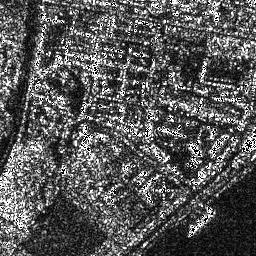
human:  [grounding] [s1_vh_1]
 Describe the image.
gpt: In the satellite image, there is  <ref>1 medium ship </ref> <box>[[72, 80, 83, 92, 0]]</box> located at bottom right.